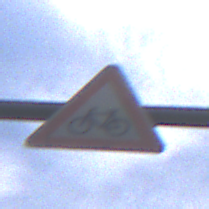
Verkehrszeichen: RadverkehrRechts
Umgebung: Outdoor, Nature
Tageszeit: Midday
Wetter: PartlyCloudy
Licht: Natural
Jahreszeit: NotSpecified
Kontrast: HighContrast